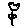
Label: flower